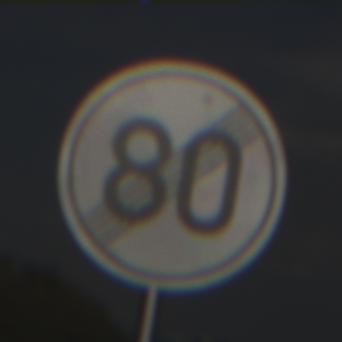
Verkehrszeichen: EndeGeschwindigkeit80
Umgebung: Outdoor, Nature
Tageszeit: MorningAfternoon
Wetter: PartlyCloudy
Licht: Natural
Jahreszeit: NotSpecified
Kontrast: HighContrast